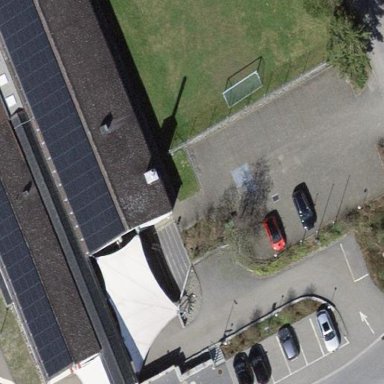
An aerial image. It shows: Parking area with surface.